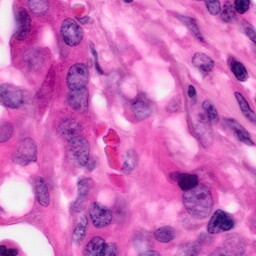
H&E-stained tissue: Pancreatic